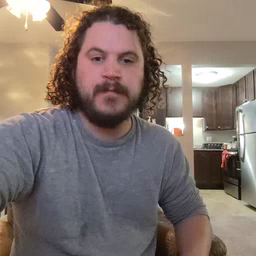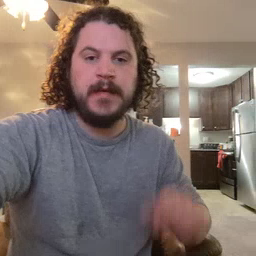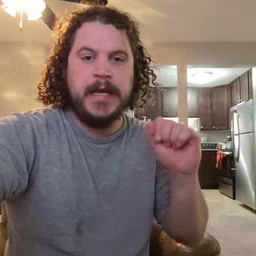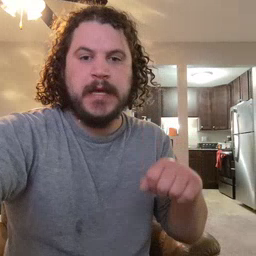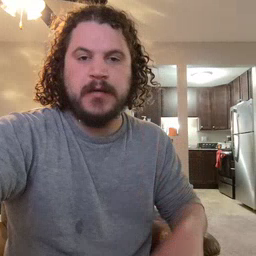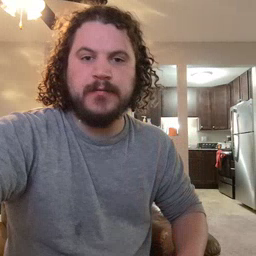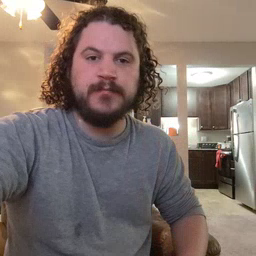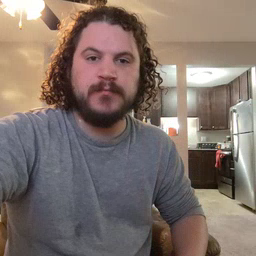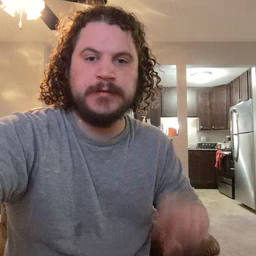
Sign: can